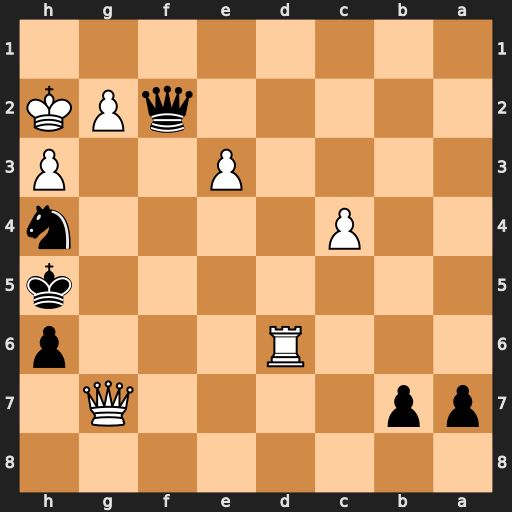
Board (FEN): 8/pp4Q1/3R3p/7k/2P4n/4P2P/5qPK/8
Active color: b
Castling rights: -
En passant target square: -
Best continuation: Nf3+ Kh1 Qe1#